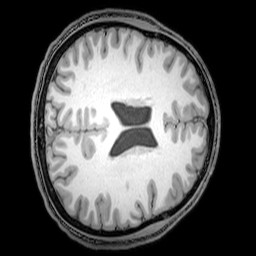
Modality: T1w
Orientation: axial
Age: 19
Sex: male
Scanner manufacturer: philips
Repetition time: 0.008118 s
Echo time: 0.00373 s